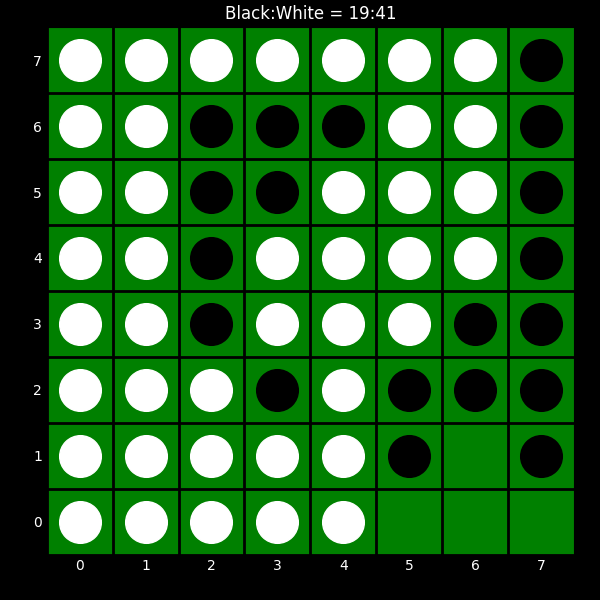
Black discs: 19
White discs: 41